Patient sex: M
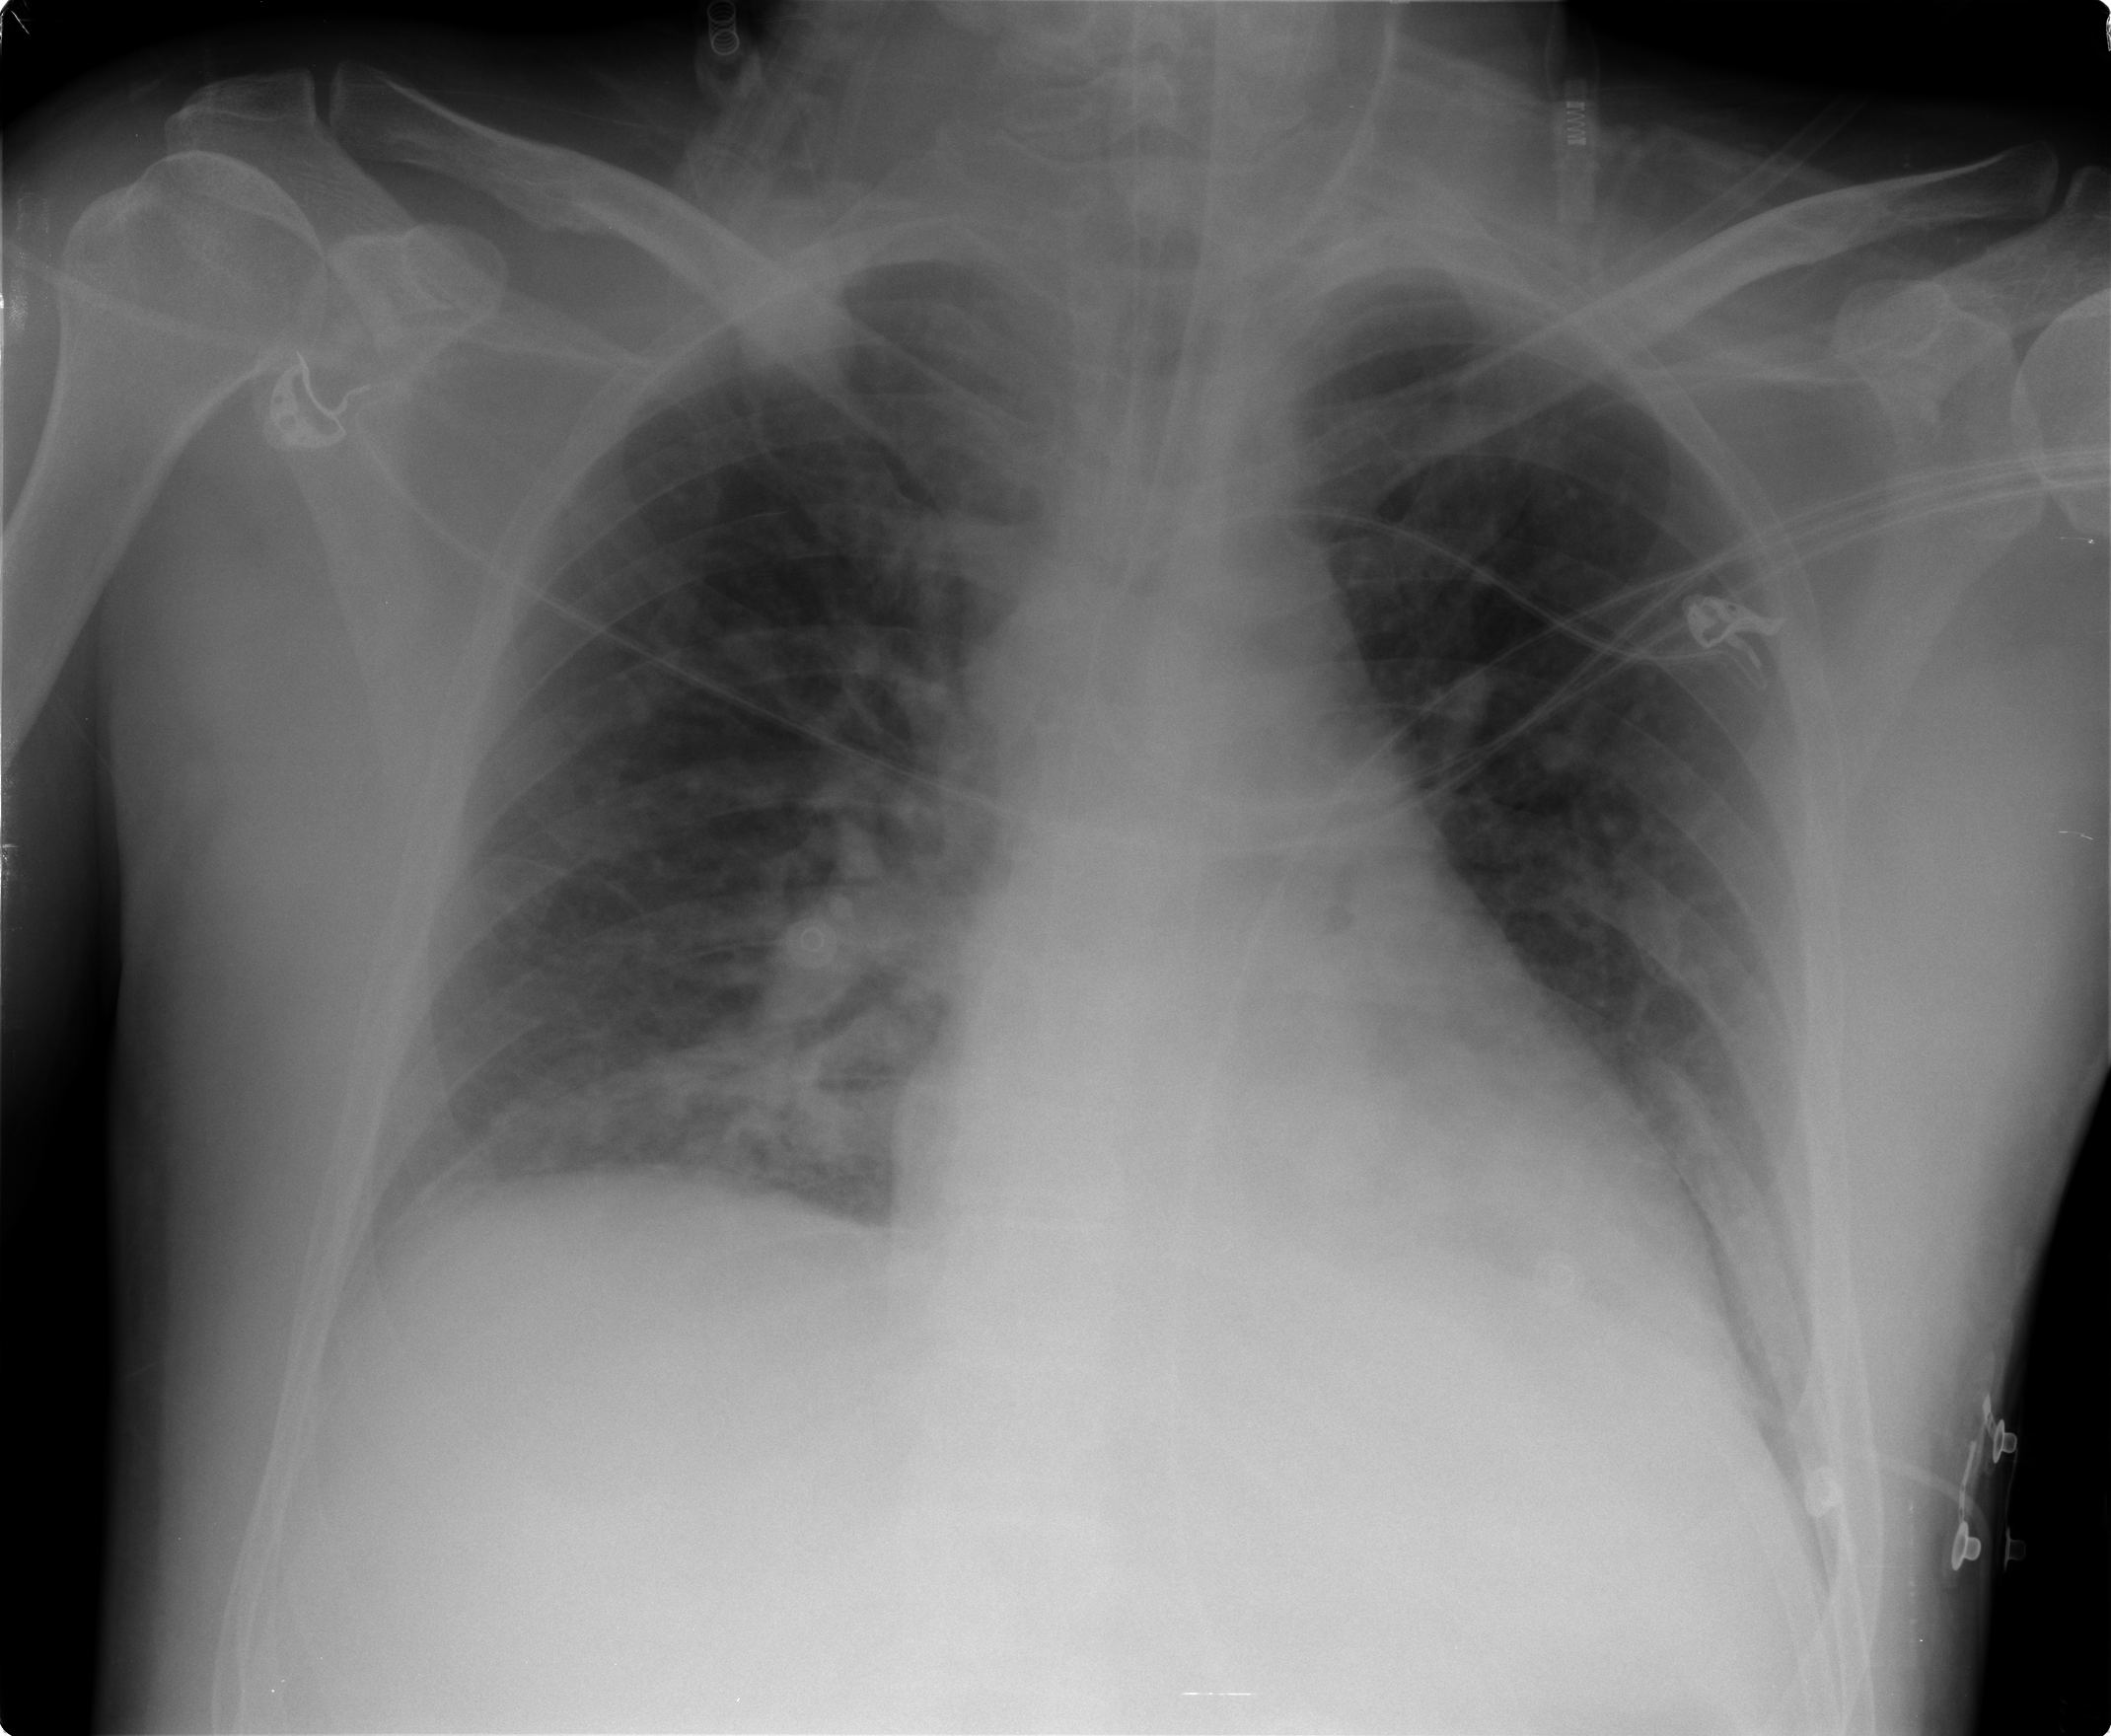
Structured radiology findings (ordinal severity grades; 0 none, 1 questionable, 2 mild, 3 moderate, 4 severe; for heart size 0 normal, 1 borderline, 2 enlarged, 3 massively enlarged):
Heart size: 2
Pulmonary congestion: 2
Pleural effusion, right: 0
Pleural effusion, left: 0
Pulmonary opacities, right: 2
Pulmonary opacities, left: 0
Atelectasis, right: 3
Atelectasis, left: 0